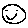
Label: smiley face